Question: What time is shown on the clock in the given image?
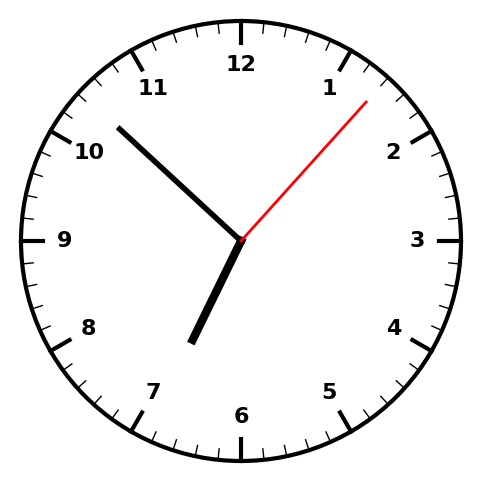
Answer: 06:52:07